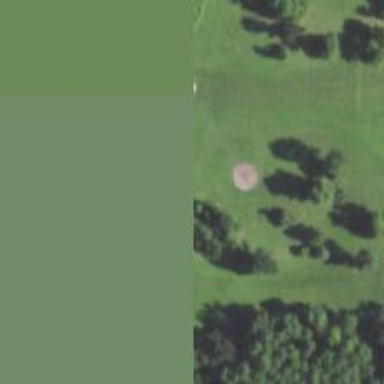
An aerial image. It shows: Disc golf hole.